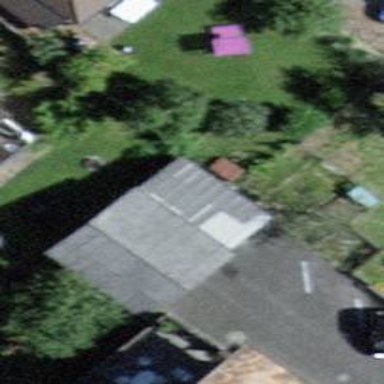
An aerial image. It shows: Garage building.